Question: My app requires 256 MB of RAM. I need to set up this value in plist.(for app store distribution).
frankly speaking, my app assumed 130MV . I need to support 3gs, 4g, ipad , and ipod touch with 256 mb. How can I do this?

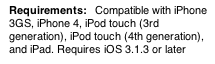
Answer: As others have said, that's a lot of memory and maybe a better strategy would be to work with less -- there is no guarantee that your app will work fine on a 3GS with iOS 5 for example.
But to directly answer the question: there is no way to directly require a device with a specific amount of memory, but there are a few flags that should mostly do the trick.
For example, you could require 'arm7' or 'opengles-2' in the 'UIRequiredDeviceCapabilities' property of your Info.plist. I that would limit you to 3GS and above.